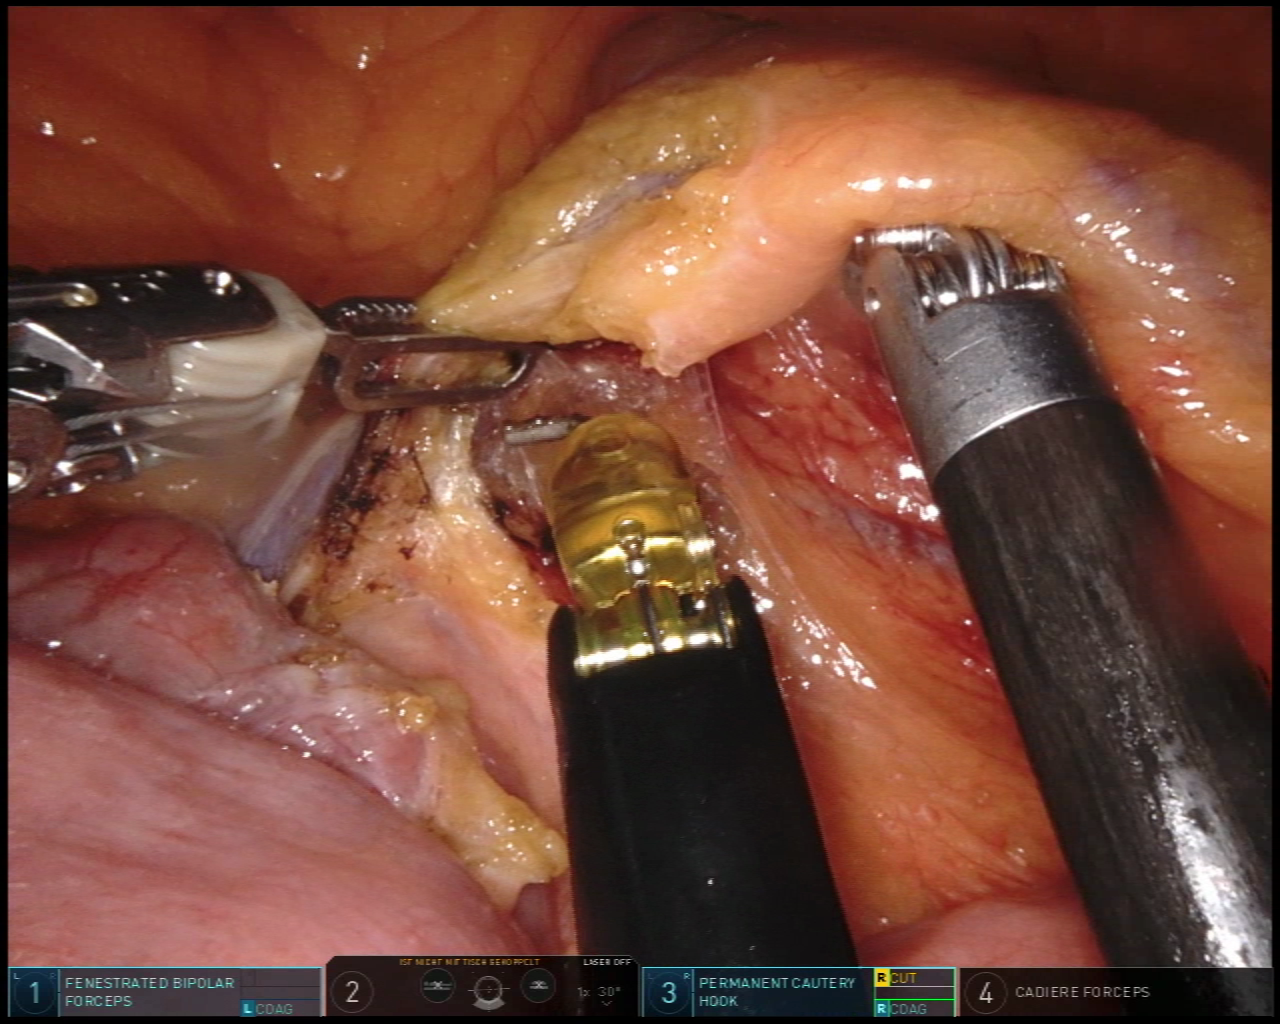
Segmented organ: intestinal_veins
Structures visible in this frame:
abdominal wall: no
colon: no
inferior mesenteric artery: no
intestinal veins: yes
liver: no
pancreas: no
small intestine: yes
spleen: no
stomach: no
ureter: no
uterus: no
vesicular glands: no